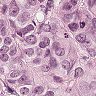
Metastatic tissue present: yes